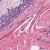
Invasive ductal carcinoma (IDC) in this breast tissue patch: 1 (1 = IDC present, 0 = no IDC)